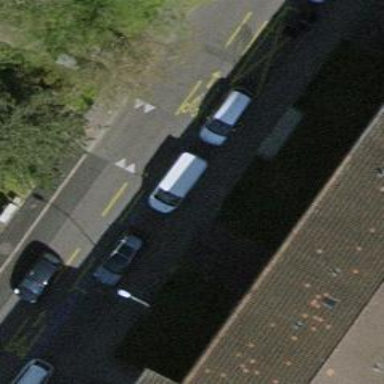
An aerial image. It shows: Residential road with asphalt surface and opposite lane cycleway.